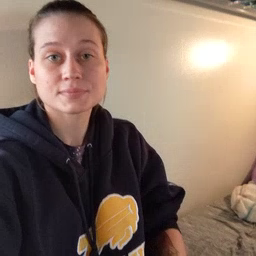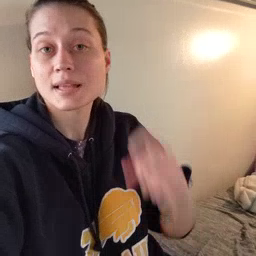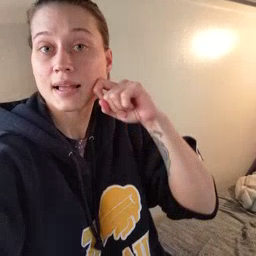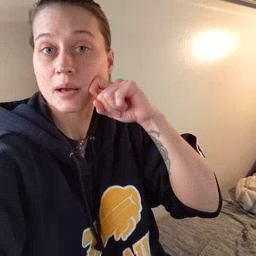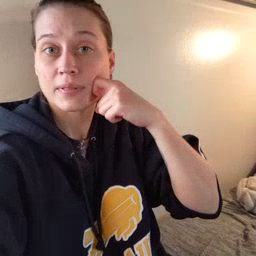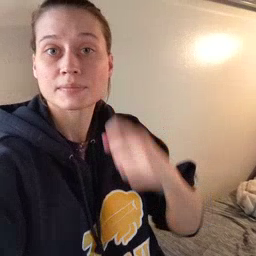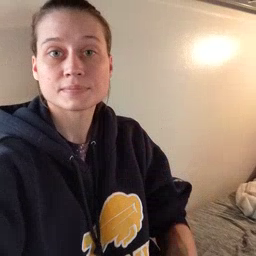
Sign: apple